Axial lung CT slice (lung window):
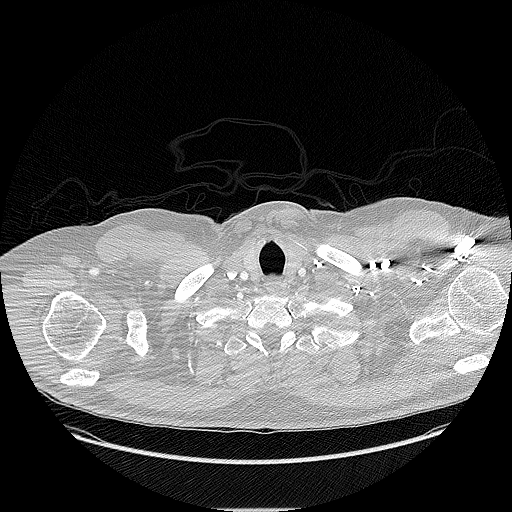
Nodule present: no